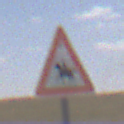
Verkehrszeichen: ReiterRechts
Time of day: Midday
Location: Outdoor (Nature)
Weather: PartlyCloudy
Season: NotSpecified
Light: Natural